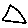
Label: triangle